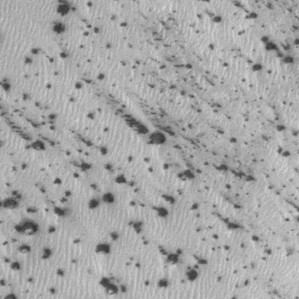
Label: frost